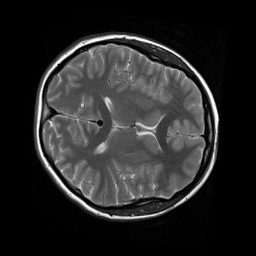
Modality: T2w
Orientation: axial
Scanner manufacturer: siemens
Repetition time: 3.9 s
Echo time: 0.076 s